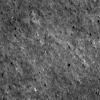
Atmospheric dust classification: not_dusty